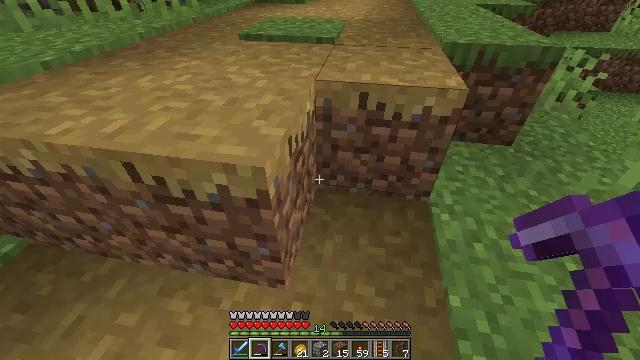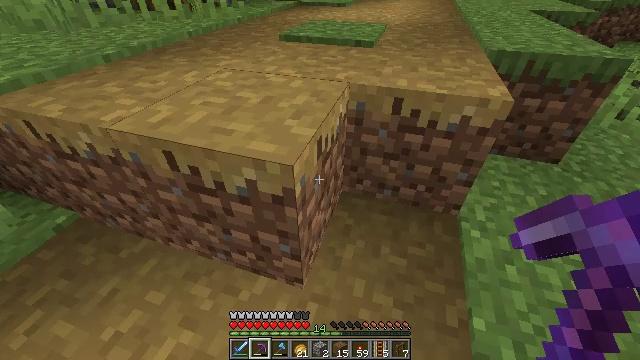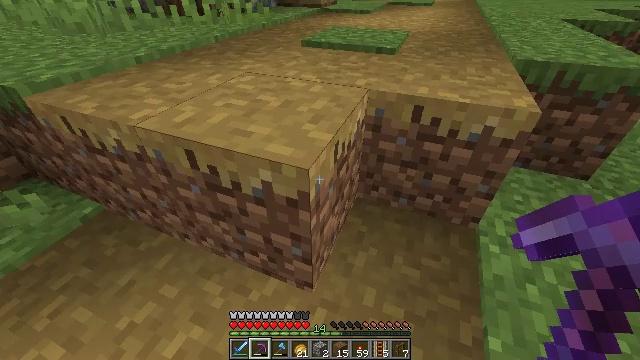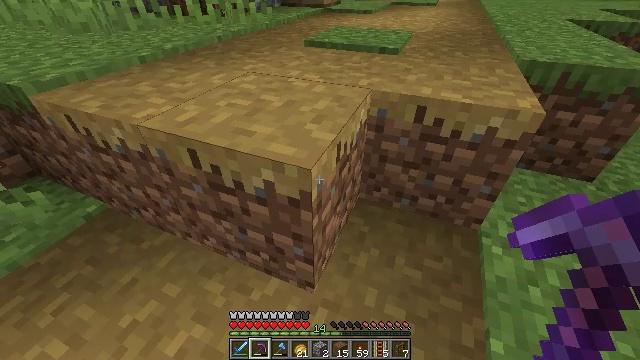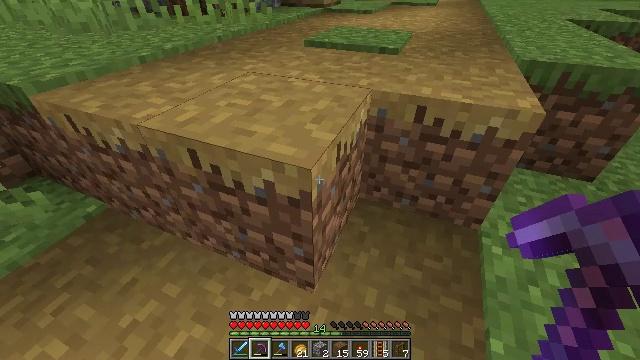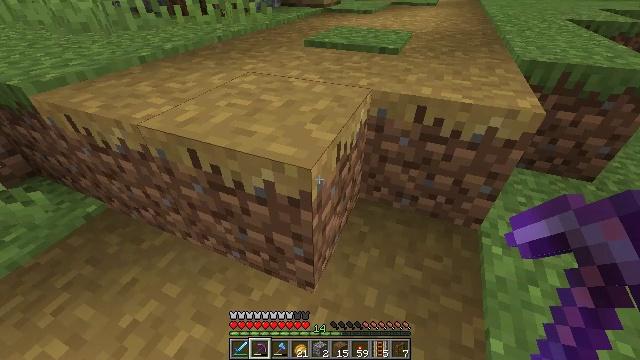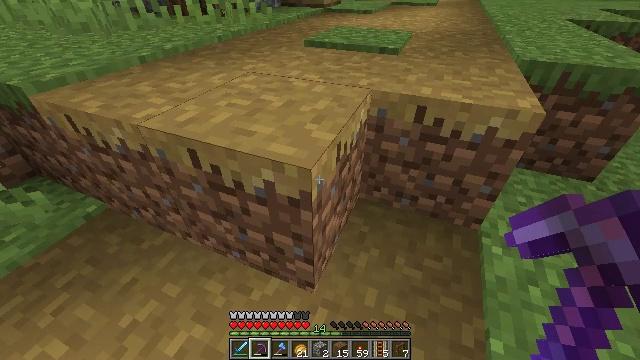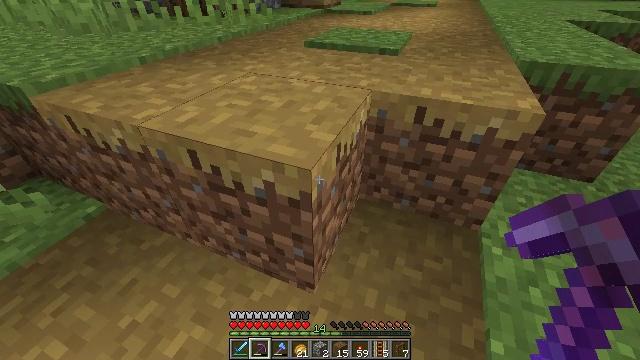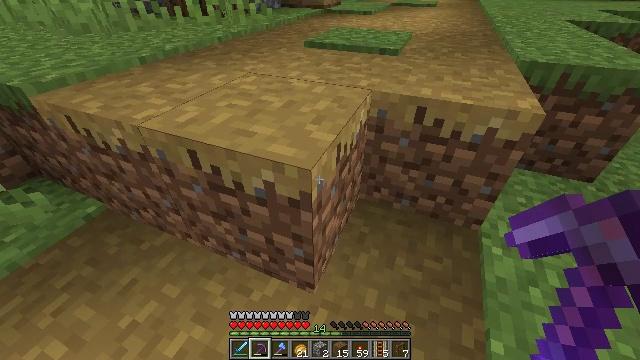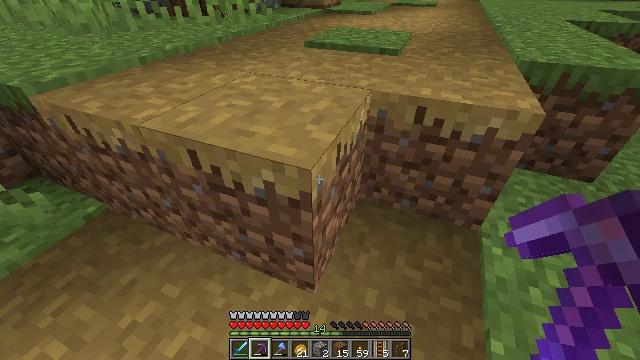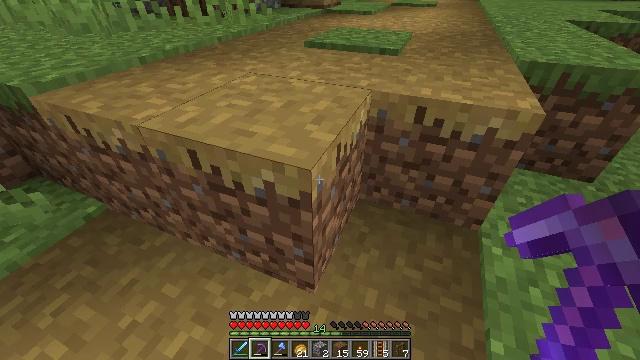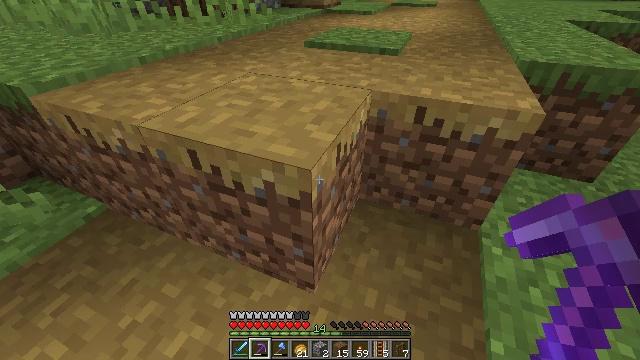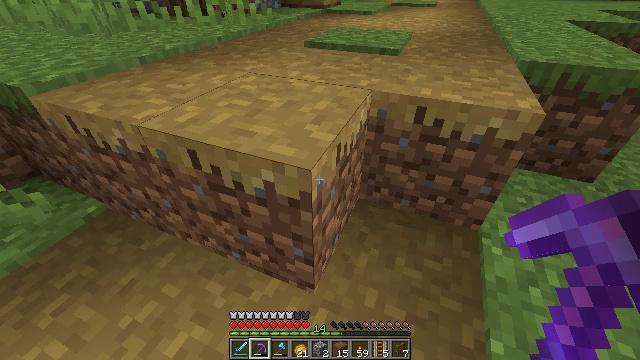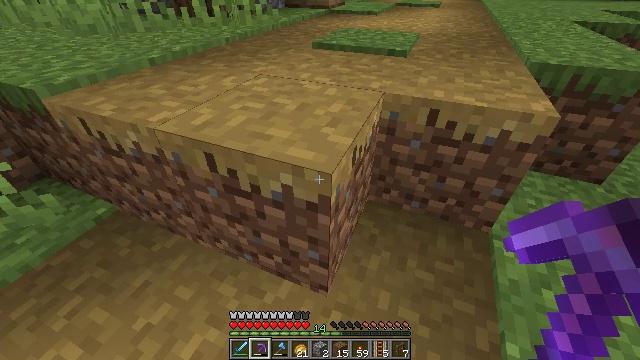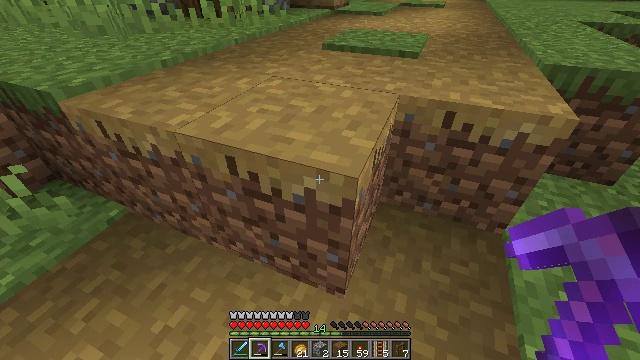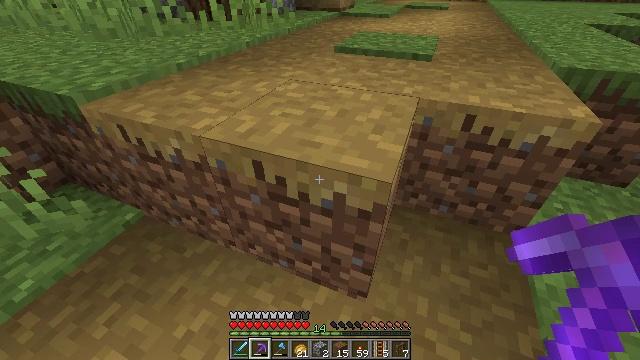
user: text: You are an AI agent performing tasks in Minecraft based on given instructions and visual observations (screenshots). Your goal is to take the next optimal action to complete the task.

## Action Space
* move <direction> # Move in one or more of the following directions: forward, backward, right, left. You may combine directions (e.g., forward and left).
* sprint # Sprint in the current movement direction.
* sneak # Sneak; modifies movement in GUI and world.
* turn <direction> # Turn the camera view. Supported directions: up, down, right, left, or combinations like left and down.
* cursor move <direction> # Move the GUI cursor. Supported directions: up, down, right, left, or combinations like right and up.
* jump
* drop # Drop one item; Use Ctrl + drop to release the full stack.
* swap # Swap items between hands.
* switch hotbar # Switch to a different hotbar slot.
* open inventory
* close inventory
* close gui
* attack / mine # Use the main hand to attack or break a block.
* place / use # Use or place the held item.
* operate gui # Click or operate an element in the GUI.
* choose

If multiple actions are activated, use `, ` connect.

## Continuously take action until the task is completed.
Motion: motion action
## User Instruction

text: Attack the grass path to restore it to dirt.
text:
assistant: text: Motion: turn left
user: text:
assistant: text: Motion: turn left and up
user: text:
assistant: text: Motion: no_op
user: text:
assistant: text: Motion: no_op
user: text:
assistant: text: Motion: no_op
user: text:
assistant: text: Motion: no_op
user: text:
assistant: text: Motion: no_op
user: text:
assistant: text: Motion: no_op
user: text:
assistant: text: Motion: no_op
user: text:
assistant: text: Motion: no_op
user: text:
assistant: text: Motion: no_op
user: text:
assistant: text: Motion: no_op
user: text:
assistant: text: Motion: move left
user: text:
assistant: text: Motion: move left
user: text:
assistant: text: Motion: move left
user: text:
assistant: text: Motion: move left, turn right
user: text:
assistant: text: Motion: turn right
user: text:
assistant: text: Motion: no_op
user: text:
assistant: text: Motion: no_op
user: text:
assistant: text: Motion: no_op
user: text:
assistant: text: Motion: no_op
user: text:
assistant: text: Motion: move left
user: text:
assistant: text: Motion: move left
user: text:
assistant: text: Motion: move left
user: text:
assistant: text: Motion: move left
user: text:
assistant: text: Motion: turn right
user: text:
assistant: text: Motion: turn right, attack / mine
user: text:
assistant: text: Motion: attack / mine
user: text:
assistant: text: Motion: turn right, attack / mine
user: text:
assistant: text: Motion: turn right, attack / mine